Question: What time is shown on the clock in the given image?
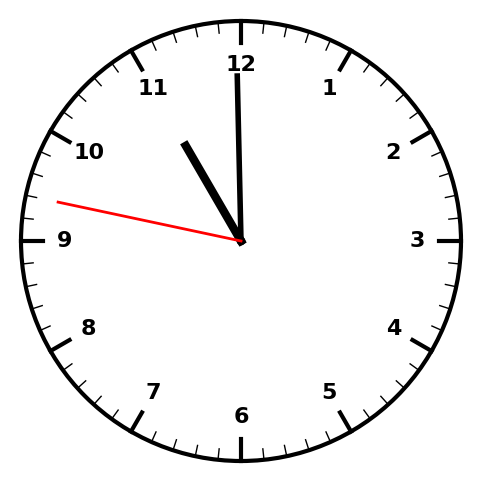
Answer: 10:59:47